Question: When I 'const selection = select(".svg-circle-node-class").data(nodeArray)', D3 always provides me EVERY node in the array, EVERY TIME the function is run, regardless of whether new Nodes have been added to the array or not. I expect the function 'selection.enter()' to provide me with NEW nodes, and 'selection.exit()' to provide me the non-existent nodes for removal, and for any operations done directly on this selection without using 'enter()' should provide me with all the remaining nodes, like so:

This issue leads me to be unable to differentiate between new and old items and this result in me always re-appending new SVG elements, therefore duplicating everything every time there's a state change. I want to just update values of these elements instead.
My specific situation is the following: I have an implementation of a Graph, structured like so:
'''
class Graph {
nodes: Node[];
}
class DirectedEdge {
from: Node;
to: Node;
}
class Node {
x: number;
y: number;
edges: DirectedEdge[];
id: string; // unique for each node
}
'''
And in my react component, I am tracking the state of the graph by saving an instance of it in the component state, like so:
'''
const n1, n2: Node = ...;
interface IState {
g: Graph = new Graph(n1, n2), // constructor connects two graphs with an edge
degree: number // a parameter to change some shapes
}
'''
And I tied the initialization of the chart to the 'componentDidMount' lifecycle method, and here's the function for doing that:
'''
/** Once HTML elements have loaded, this method is run to initialize the SVG elements using D3. */
private initializeGraph(): void {
const mainGroup = select(this.svgElement.current)
.append("g")
.attr("id", "main");
// append nodes svg group
this.nodeElements = mainGroup.append("g")
.attr("id", "nodes")
.selectAll<SVGCircleElement, Node>(".directed-graph-node")
.data<Node>(this.state.g.nodes, _ => _.id);
// append edges svg group
this.edgeElements = mainGroup.append("g")
.attr("id", "edges")
.selectAll<SVGPathElement, DirectedEdge>(".directed-graph-edge")
.data<DirectedEdge>(this.state.g.nodes.flatMap(_ => _.edges), _ => _.id);
}
'''
And I tied an 'updateGraph' function to the 'componentDidUpdate' lifecycle function, causing it to be called every time there's a change to the state (i.e., in this case, caused by the parameter 'degree' changing. But I want to be able to update the (x,y) positions of each node at every update as well).
'''
private updateGraph(): void {
if (!this.nodeElements || !this.edgeElements) return;
console.log("before", this.nodeElements, this.edgeElements);
// select nodes & edges
const graphNodes = this.nodeElements
.data<Node>(this.state.g.nodes, _ => _.id);
const graphEdges = this.edgeElements
.data<DirectedEdge>(this.state.g.nodes.flatMap(_ => _.edges), _ => _.id);
console.log("after", graphNodes, graphEdges);
// update nodes with their current position
graphNodes.attr("cx", node => node.x)
.attr("cy", node => node.y);
// add newly added nodes if any
graphNodes.enter()
.append("circle")
.attr("class", ".directed-graph-node")
.attr("stroke", "steelblue")
.attr("cx", node => node.x)
.attr("cy", node => node.y)
.attr("r", 2.5)
.call(drag<SVGCircleElement, Node>());
// remove nodes that don't exist anymore
graphNodes.exit().remove();
// add ID of node
graphNodes.append("text")
.attr("x", node => node.x)
.attr("y", node => node.y)
.attr("font-size", 3)
.text(d => d.id);
// function to draw edge
const drawEdge = (edge: DirectedEdge, context: Path): Path => {
const {from, to} = edge;
context.moveTo(from.x, from.y);
// some math is done and some lines are drawn here
return context;
};
// add new edges
const edgeGroupOnEnter = graphEdges.enter()
.append("g")
.attr("class", ".directed-graph-edge");
// remove old unused edges
graphEdges.exit().remove();
// update path of unchanged edges
graphEdges.attr("d", edge => drawEdge(edge, path()).toString())
// draw new edges
edgeGroupOnEnter.append("path")
.attr("stroke", "red")
.attr("fill", "none")
.attr("d", edge => drawEdge(edge, path()).toString());
// add midpoint for debug
edgeGroupOnEnter.append("circle")
.attr("stroke", "red")
.attr("cx", edge => edge.from.midpoint(edge.to).x)
.attr("cy", edge => edge.from.midpoint(edge.to).y)
.attr("r", 0.5);
}
'''
Does anyone have a clue where I am messing up?
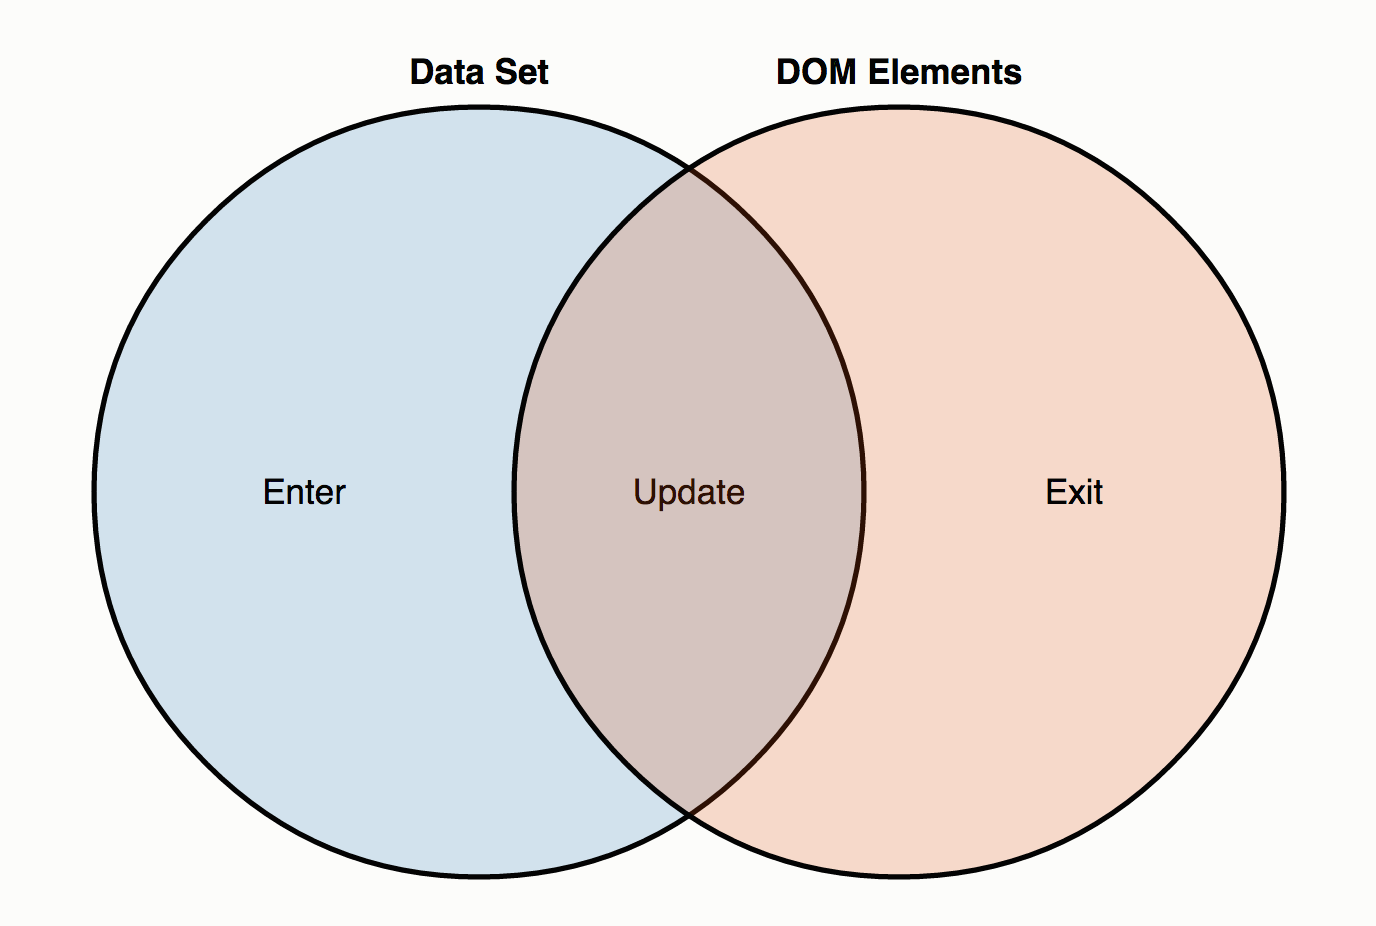
Answer: In D3, you have to perform the data join again if you want to get the enter/update/exit selections. What happens in your code is:
- 'initialize'- 'update'
Instead, perform the data join on 'update', every time the graph changes, instead of on 'initialize'. An example with 'nodeElements':
'''
private initializeGraph(): void {
const mainGroup = select(this.svgElement.current)
.append("g")
.attr("id", "main");
// append nodes svg group
this.nodeElements = mainGroup.append("g")
.attr("id", "nodes")
}
private updateGraph(): void {
// select nodes & edges
const graphNodes = this.nodeElements
.selectAll<SVGCircleElement, Node>(".directed-graph-node")
.data<Node>(this.state.g.nodes, _ => _.id);
// update nodes with their current position
graphNodes.attr("cx", node => node.x)
.attr("cy", node => node.y);
// add newly added nodes if any
graphNodes.enter()
.append("circle")
.attr("class", ".directed-graph-node")
.attr("stroke", "steelblue")
.attr("cx", node => node.x)
.attr("cy", node => node.y)
.attr("r", 2.5)
.call(drag<SVGCircleElement, Node>());
// remove nodes that don't exist anymore
graphNodes.exit().remove();
}
'''
As you can see, this pattern is pretty heavy-handed. We can use <URL> instead. It allows us to remove the duplicate code on 'enter' and 'update' and be less heavy.
'''
private updateGraph(): void {
const graphNodes = this.nodeElements
.selectAll<SVGCircleElement, Node>(".directed-graph-node")
// data() join()
.data<Node>(this.state.g.nodes, _ => _.id)
.join(
enter => enter.append("circle")
.attr("class", ".directed-graph-node")
.attr("stroke", "steelblue")
.attr("r", 2.5)
.call(drag<SVGCircleElement, Node>()),
update => update,
exit => exit.remove();
)
// enter + update past this point
.attr("cx", node => node.x)
.attr("cy", node => node.y)
}
'''